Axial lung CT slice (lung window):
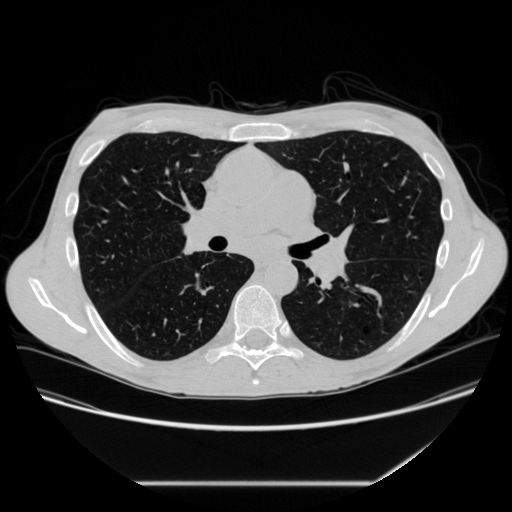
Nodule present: no